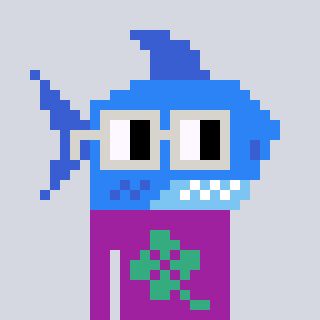
a pixel art character with square light gray glasses, a shark-shaped head and a magenta-colored body on a cool background